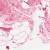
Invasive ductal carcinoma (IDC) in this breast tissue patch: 0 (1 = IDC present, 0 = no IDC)